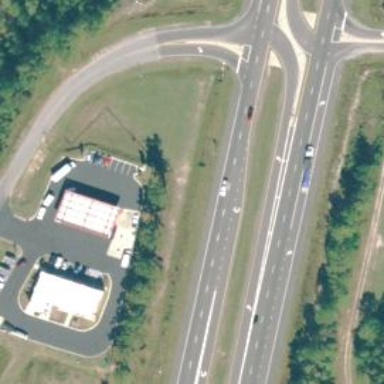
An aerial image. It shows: This image shows trunk highway that functions as expressway.